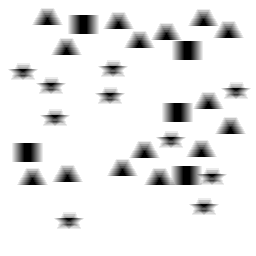
Squares: 5
Triangles: 15
Stars: 10
Total shapes: 30